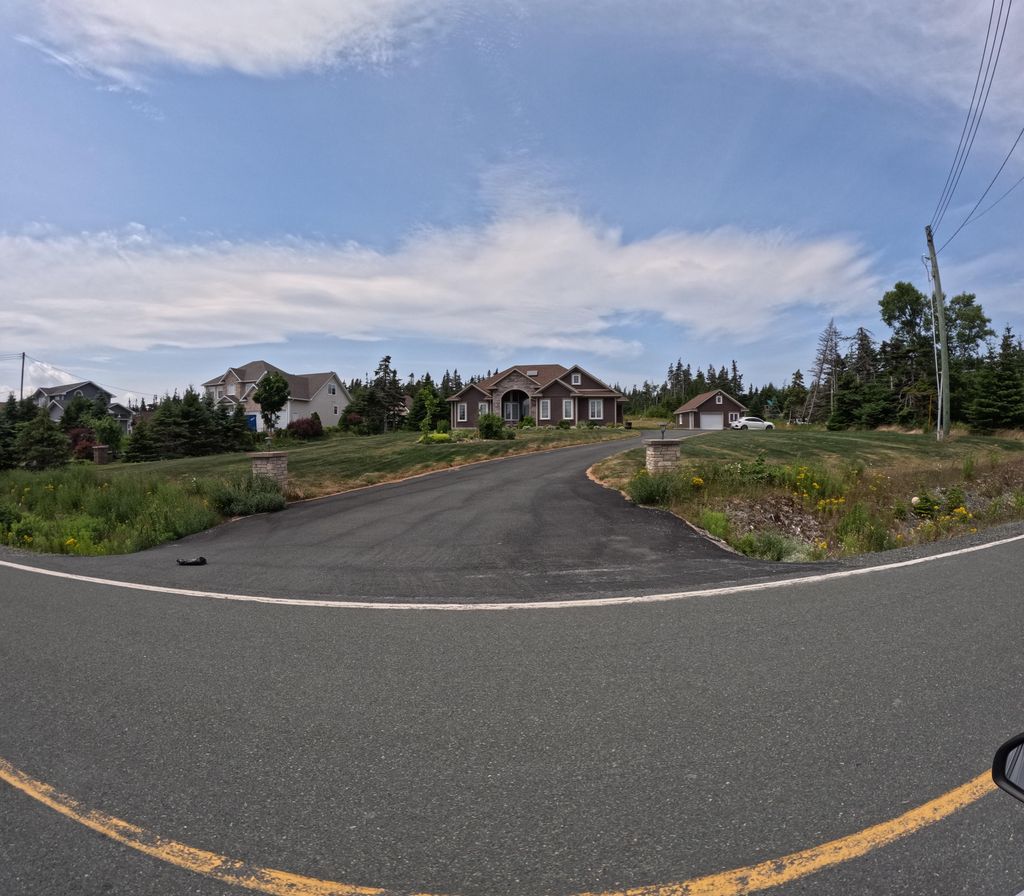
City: st_johns